Question: Composing an HTML email we've encountered an odd issue where indents appear inside spans for no apparent reason.
I've included the HTML below, but as far as I can see there is no padding, margin, etc applied to the spans. None of the inline styles seem like they could be the cause. Assuming I'm missing something very basic here.
Indents to the left of the bottom two phone numbers:
(picture is from a Windows 7 HTC phone test from the Litmus email testing app)

'''
<!DOCTYPE HTML PUBLIC "-//W3C//DTD HTML 4.01 Transitional//EN" "http://www.w3.org/TR/html4/loose.dtd">
<html>
<head>
<title>Title</title>
<meta name="robots" content="noindex,nofollow" />
<meta content="text/html; charset=utf-8" http-equiv="Content-Type" />
<meta name="viewport" content="width=device-width" />
<style type="text/css">
@media only screen and (max-device-width: 480px) {
body img.banner {max-width: 300px !important; height: auto !important;}
table {max-width: 300px overflow:visible; width: auto; }
}
div, p, a, li, td { -webkit-text-size-adjust:none; }
span { padding: 0; margin: 0; }
.appleLinks a {color:#400400; text-decoration:none;}
.appleLinksGray a:link,.appleLinksGray a:visited {color:#808080;}
.appleLinksGrayClean a:link,.appleLinksGrayClean a:visited {color:#808080; text-decoration:none;}
</style>
</head>
<body style="font-family: 'trebuchet ms', arial, helvetica, sans-serif; font-size: 12px;">
<table style="background-color: #ffffff; margin: auto; font-family: 'trebuchet ms', arial, helvetica, sans-serif; font-size: 13px;" border="0" cellspacing="0" cellpadding="0" width="627">
<tbody>
<tr>
<td colspan="2"><img class="banner" src="" alt="Alt" width="625" height="100" /></td>
</tr>
<tr>
<td colspan="2" style="text-align: left; padding-bottom: 20px; padding-left: 20px; padding-right: 20px; font-family: 'trebuchet ms', arial, helvetica, sans-serif; padding-top: 20px; color: #400400;"><p>Dear ~goesBy~,<br />
<br>
Text</p>
<p>Regards,<br>
Text
<br>
<br>
</p>
<p><span class="appleLinks">Address<br>
<br>
5:00 - 7:00 pm
</span></p>
<p><b style="font-family: arial, helvetica, sans-serif; color:#000;">Name<br />
</b><span style="font-family: arial, helvetica, sans-serif; white-space: nowrap; color: #808080; font-size: 8pt;">Manager<br />
<br />
</span><b><span style="font-family: 'times new roman', times, serif; color: #00644c; font-size: 10pt;"><br />
COMPANY </span></b><br />
<span class="appleLinksGrayClean" style="font-family: arial, helvetica, sans-serif; color: #808080; font-size: 8pt;">Address Line 1</span><br />
<span class="appleLinksGrayClean" style="font-family: arial, helvetica, sans-serif; color: #808080; font-size: 8pt;">Address Line 2</span><br />
<span class="appleLinksGray" style="font-family: arial, helvetica, sans-serif; color: #808080; font-size: 8pt;"><PHONE></span><br />
<span class="appleLinksGray" style="font-family: arial, helvetica, sans-serif; color: #808080; font-size: 8pt;"><PHONE> direct</span><br />
<span class="appleLinksGray" style="font-family: arial, helvetica, sans-serif; color: #808080; font-size: 8pt;"><PHONE> mobile</span><br />
<a href="mailto:person@example.com" style="font-family: arial, helvetica, sans-serif; color: #808080; font-size: 8pt;"><span class="appleLinksGray" >person@example.com</span></a></p></td>
</tr>
<tr>
<td style="padding-top: 20px;" colspan="2">
<div style="text-align: left; font-family: verdana; color: #333333; font-size: 9px;">Copyright</div>
</td>
</tr>
</tbody>
</table>
</body>
</html>
'''
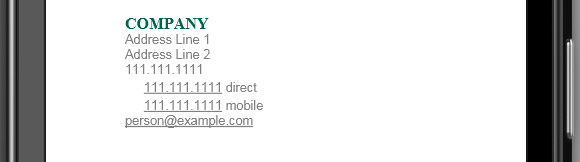
Answer: Did you check for hidden characters? Sometimes when you copy paste code, special characters get included. Mostly from a character set difference. Try deleting all white space between the html tags.